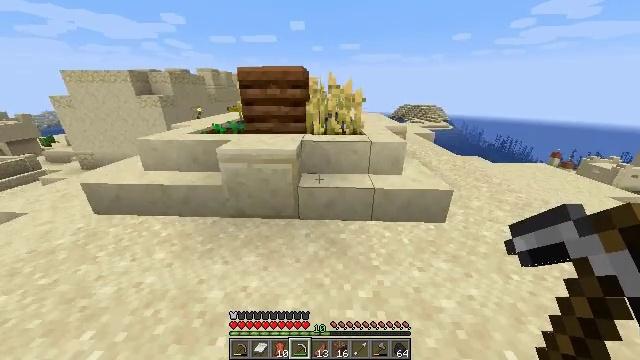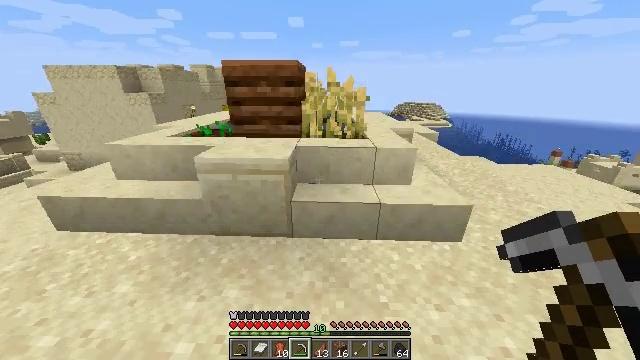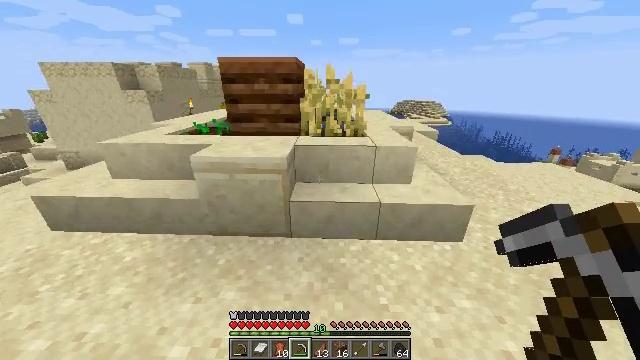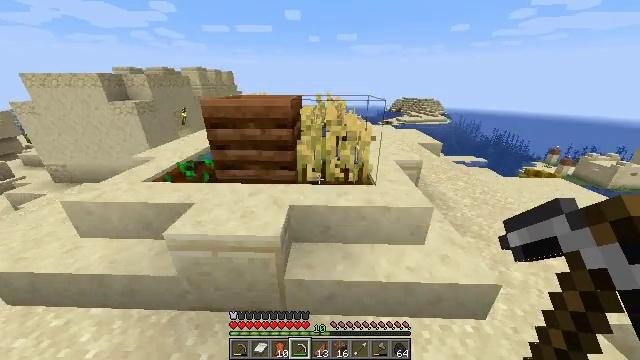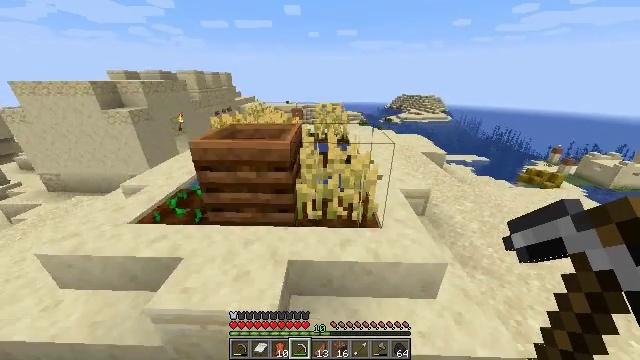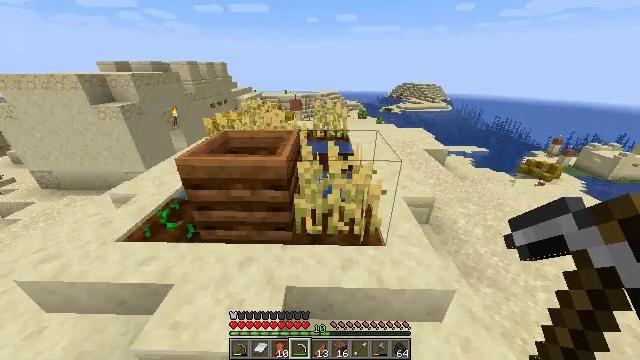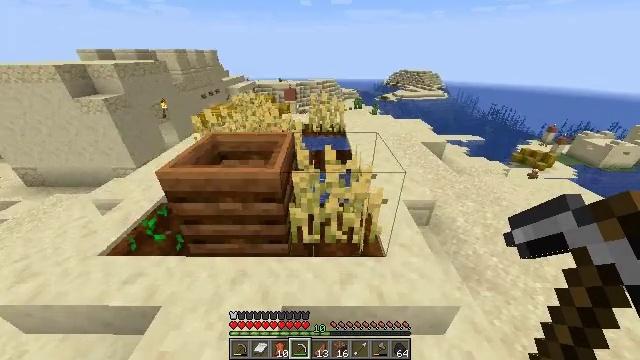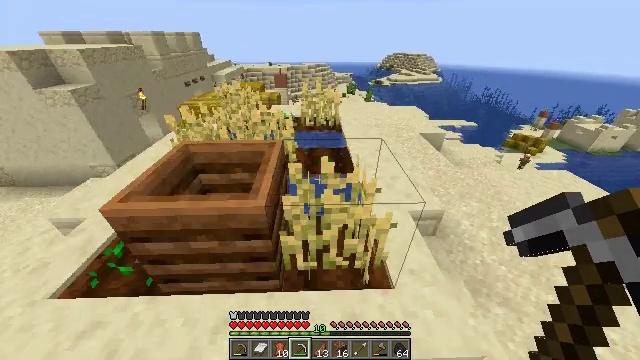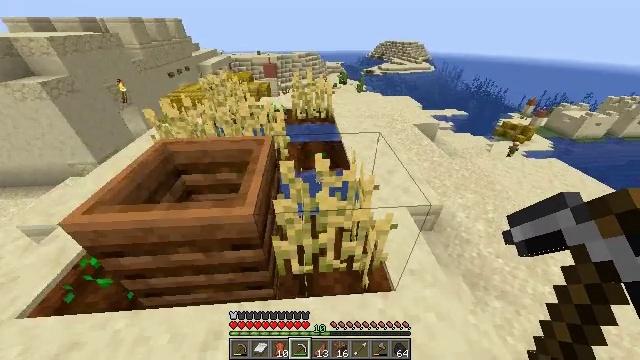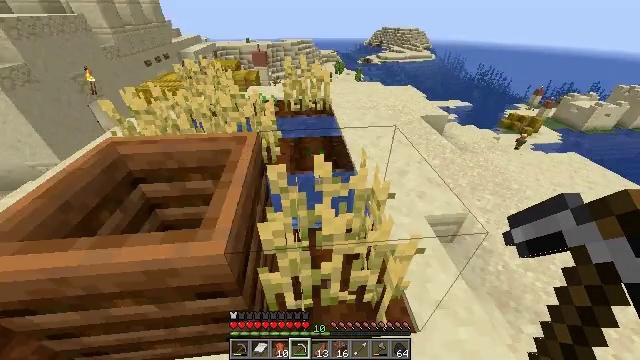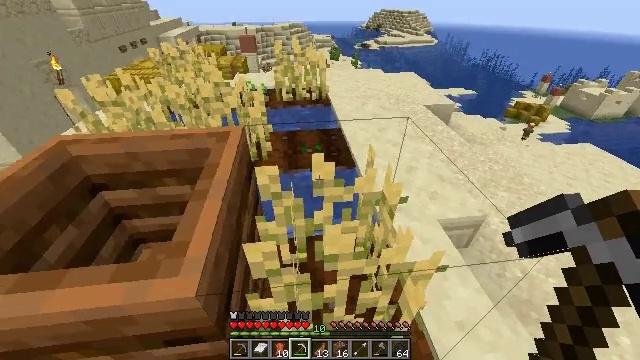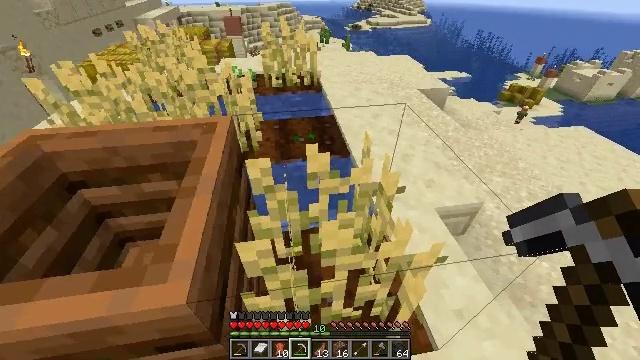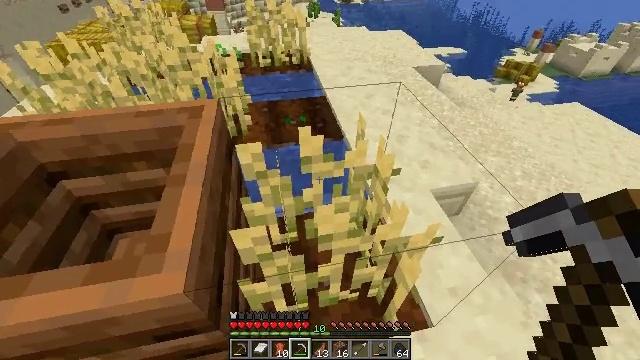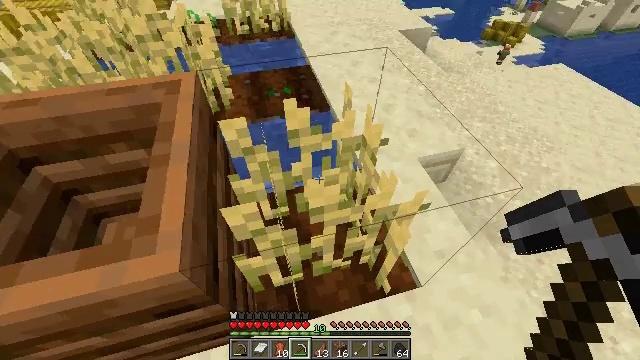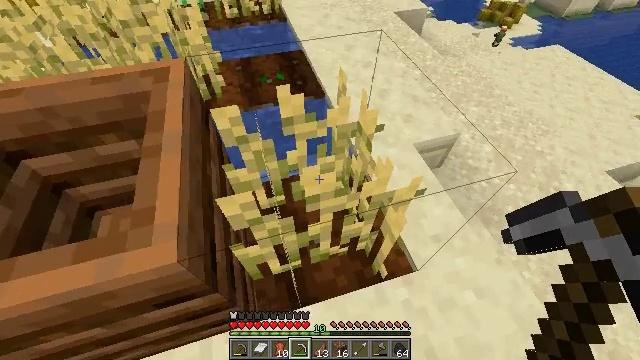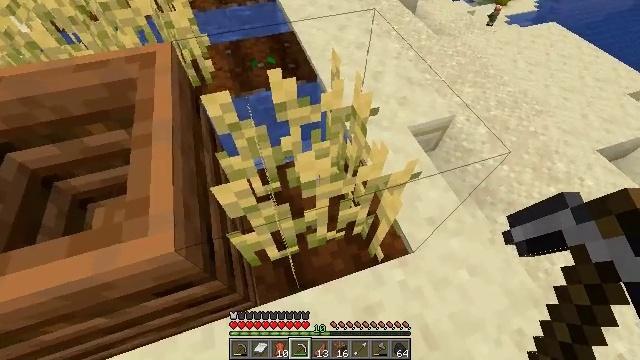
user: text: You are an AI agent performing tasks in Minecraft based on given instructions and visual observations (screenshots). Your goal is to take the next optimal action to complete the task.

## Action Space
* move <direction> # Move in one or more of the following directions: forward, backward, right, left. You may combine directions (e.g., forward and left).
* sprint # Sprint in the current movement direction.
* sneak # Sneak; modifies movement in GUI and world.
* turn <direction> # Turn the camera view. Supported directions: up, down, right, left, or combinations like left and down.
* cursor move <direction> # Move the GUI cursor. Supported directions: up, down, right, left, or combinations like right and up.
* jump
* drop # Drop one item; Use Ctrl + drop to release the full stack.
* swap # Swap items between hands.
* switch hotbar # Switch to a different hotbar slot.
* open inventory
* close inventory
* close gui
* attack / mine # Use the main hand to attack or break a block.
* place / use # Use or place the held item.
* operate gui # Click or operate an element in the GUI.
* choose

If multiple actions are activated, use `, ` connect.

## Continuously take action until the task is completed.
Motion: motion action
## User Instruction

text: Harvest the mature beetroots.
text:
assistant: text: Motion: move forward, jump
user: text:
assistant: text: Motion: move forward, sprint, jump
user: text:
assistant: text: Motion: move forward, sprint, jump
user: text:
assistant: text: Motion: move forward, sprint, jump
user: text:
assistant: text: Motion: move forward, turn down, jump
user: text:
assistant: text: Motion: move forward, turn right and down, jump
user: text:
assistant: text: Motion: move forward, turn right and down, jump
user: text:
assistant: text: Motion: turn right and down
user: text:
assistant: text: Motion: turn right
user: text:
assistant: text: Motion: turn right and down
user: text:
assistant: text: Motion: turn right and down
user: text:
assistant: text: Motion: turn right and down
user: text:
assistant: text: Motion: turn right and down
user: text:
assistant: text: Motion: turn right and down
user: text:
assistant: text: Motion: turn right and down
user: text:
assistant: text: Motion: turn down
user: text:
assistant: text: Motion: no_op
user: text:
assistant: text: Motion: no_op
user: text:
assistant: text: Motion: no_op
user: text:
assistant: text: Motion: move right, turn left and down
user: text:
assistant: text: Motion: move forward and move right, turn left
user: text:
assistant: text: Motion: move forward and move right, turn left
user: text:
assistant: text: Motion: move forward and move right, turn left
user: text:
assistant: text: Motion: move forward and move right, turn left and up
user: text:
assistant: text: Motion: move forward and move right, turn left and up
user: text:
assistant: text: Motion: move forward, turn left and up
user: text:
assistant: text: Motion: move forward, turn left and up
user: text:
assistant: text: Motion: move forward, turn left and up
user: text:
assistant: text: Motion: move forward
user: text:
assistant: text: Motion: move forward